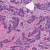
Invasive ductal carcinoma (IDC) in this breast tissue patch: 1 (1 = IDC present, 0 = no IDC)